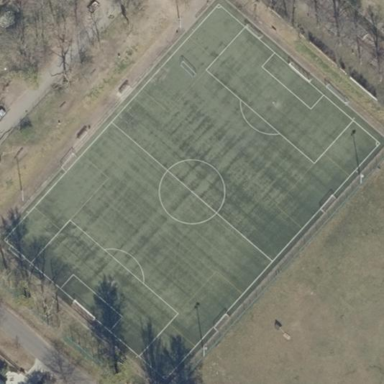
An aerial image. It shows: Artificial turf soccer pitch for leisure sports.